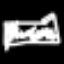
Label: bed